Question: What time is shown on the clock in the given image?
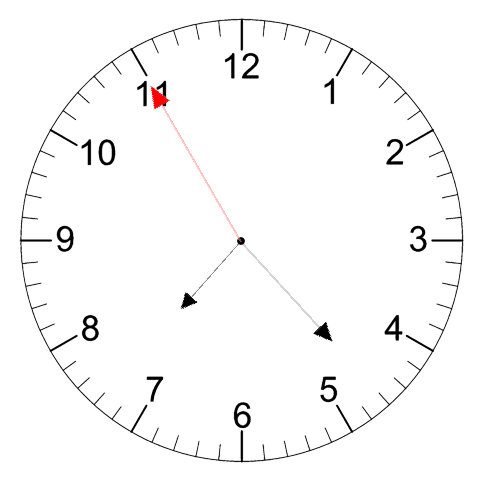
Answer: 07:22:55